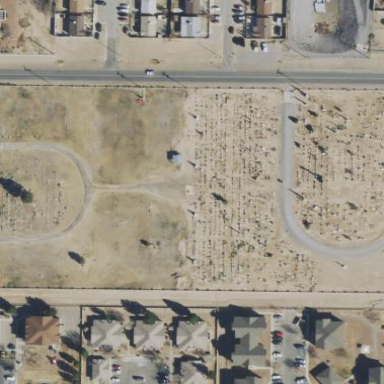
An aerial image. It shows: Cemetery.